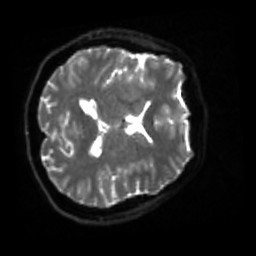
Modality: sbref
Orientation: axial
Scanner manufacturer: siemens
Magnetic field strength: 3 T
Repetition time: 4 s
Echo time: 0.0594 s